Question: I have created a form which the user can use in order to search for transactions. This is a picture of the form:

Now, the drop down list has the members:
1. Any Price
2. Exact Amount
3. Below Amount
4. Above Amount
The drop down list has the members:
1. Any Currency
2. EUR
3. USD
4. GBP
The drop down list has the members:
1. Any Date
2. Exact Date
3. Below Date
4. Above Date
The drop down list has the members:
1. Any Status
2. Active
3. Expired
4. Paid
All the details are being fetched from a table called .
Can someone please help me how I can go about to search in the Payments table? Can I satisfy all the different possibilities using one SQL statement? Or do I have to use multiple SQL statements? Can someone please give me a template of an SQL statement that can be used to satisfy the different possibilities? Please help since SQL is not my strongest point. Thank you :)
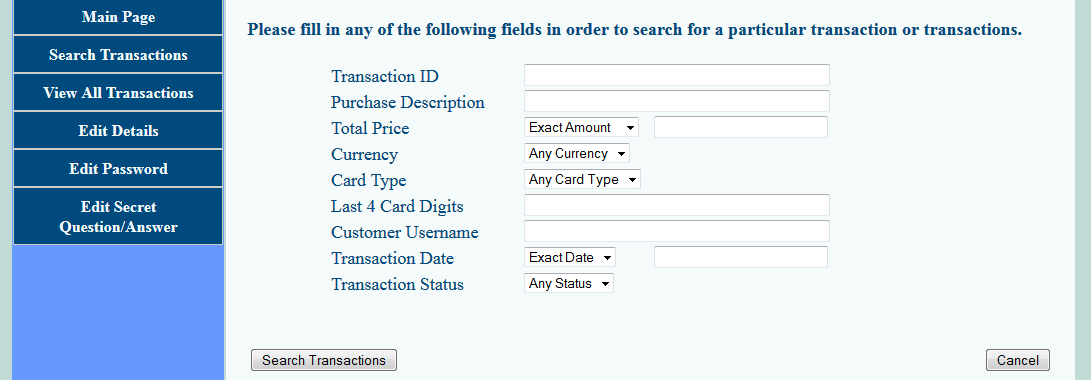
Answer: Modified code below to allow ranges (including unbounded ranges)
A stored proc can easily handle queries such as this, if I understand correctly. You can make the parameters optional simply by checking for 'NULL'. If a parameter is 'NULL', don't query based on it.
'''
CREATE PROCEDURE schema.FindPayments
(
@MinPrice double = NULL,
@MaxPrice double = NULL,
@Currency char(3) = NULL,
@MinTranDate datetime = NULL,
@MaxTranDate datetime = NULL,
@TranStatus int = NULL
)
AS BEGIN
SELECT *
FROM Payments
WHERE (
@MinPrice IS NULL
OR TotalPrice >= @MinPrice
)
OR (
@MaxPrice IS NULL
OR TotalPrice <= @MaxPrice
)
OR (
@Currency IS NULL
OR Currency = @Currency
)
OR (
@MinTranDate IS NULL
OR TranDate >= @MinTranDate
)
OR (
@MaxTranDate IS NULL
OR TranDate <= @MaxTranDate
)
OR (
@TranStatus IS NULL
OR TranStatus = @TranStatus
)
END
'''
You can now call this stored proc from code passing in either 'DBNull.Value' for unspecified parameters or, because I've assigned 'NULL' as the default for all paramters, you can just pass the selected parameters.
'''
SqlCommand l_findPayments = new SqlCommand("FindPayments", new SqlConnection("..."));
l_findPayments.CommandType = CommandType.StoredProcedure;
if ( l_totalPriceComparison == "Exact Amount" )
{
findPayments.Parameters.Add(new SqlParameter("@MinPrice", l_price));
findPayments.Parameters.Add(new SqlParameter("@MaxPrice", l_price));
}
else if ( l_totalPriceComparison == "Below Amount" )
findPayments.Parameters.Add(new SqlParameter("@MaxPrice", l_price));
else if ( l_totalPriceComparison == "Above Amount" )
findPayments.Parameters.Add(new SqlParameter("@MinPrice", l_price));
// "Any Price" will just leave the parameter
// blank, so it will not filter on price
// ... repeat for all params
SqlDataReader l_result = l_findPayments.ExecuteReader();
'''